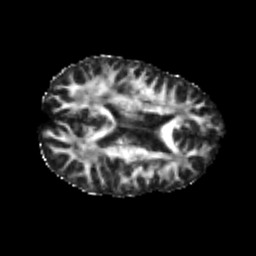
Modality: FA
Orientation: axial
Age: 24
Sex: male
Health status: healthy
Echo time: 0.074 s